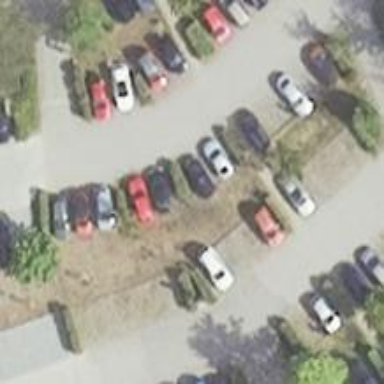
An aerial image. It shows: Parking aisle designated as service road.